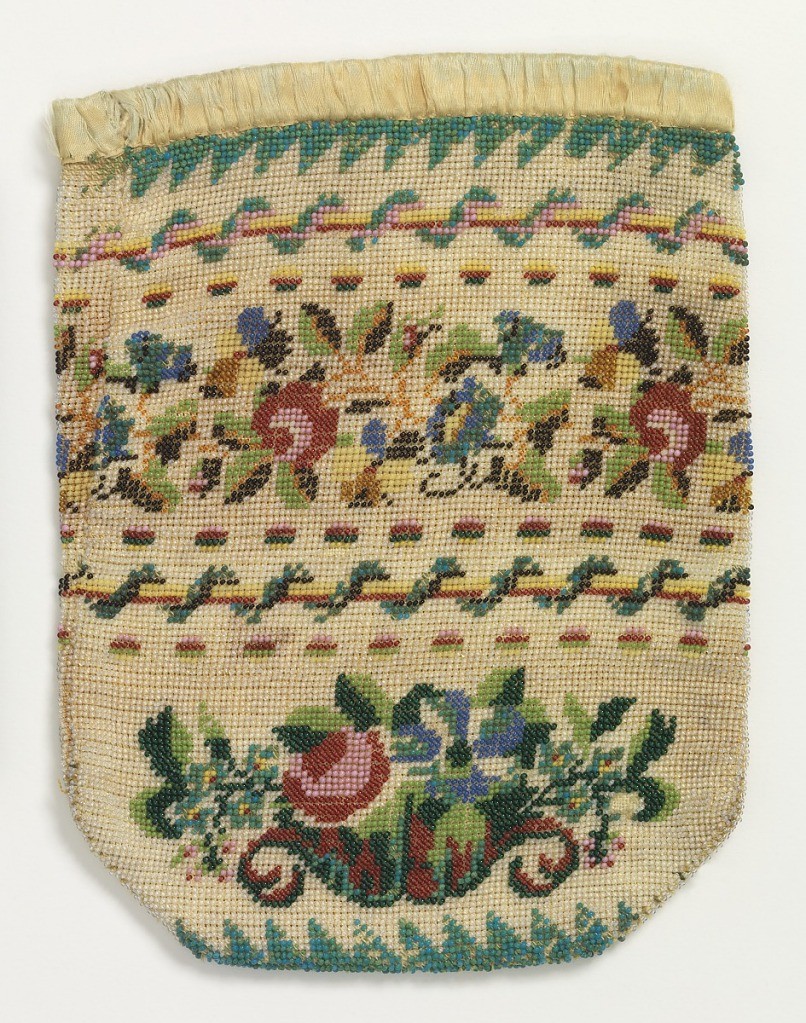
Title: Bag
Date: early 19th century
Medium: cotton, glass and ceramic beads Technique: embroidered beadwork
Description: Colored glass beads strung and stitched to cotton foundation, with a design of cornucopias of flowers, with twined-rope borders. Bound with ribbon at the top.